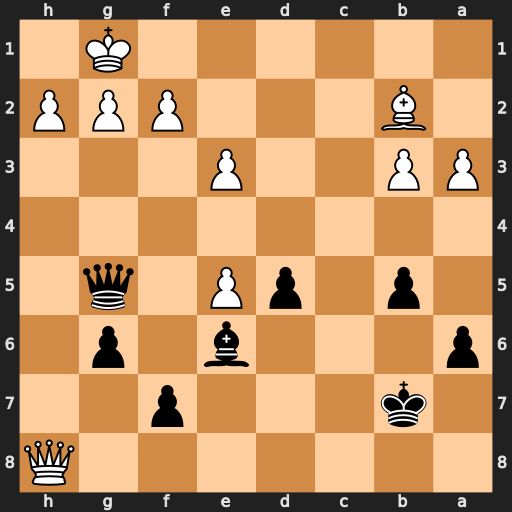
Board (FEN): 7Q/1k3p2/p3b1p1/1p1pP1q1/8/PP2P3/1B3PPP/6K1
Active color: b
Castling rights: -
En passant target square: -
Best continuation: Qf5 h4 Qb1+ Kh2 Qxb2